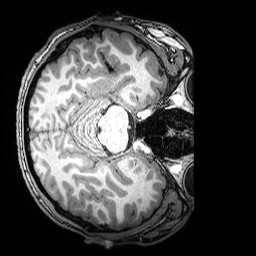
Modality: T1w
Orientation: axial
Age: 20
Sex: male
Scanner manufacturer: siemens
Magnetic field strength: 3 T
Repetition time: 2.53 s
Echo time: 0.00388 s